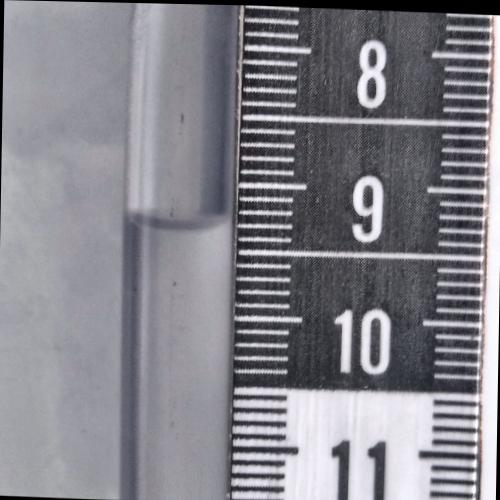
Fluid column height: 9.3 cm